Brain MRI, modality: ceT1
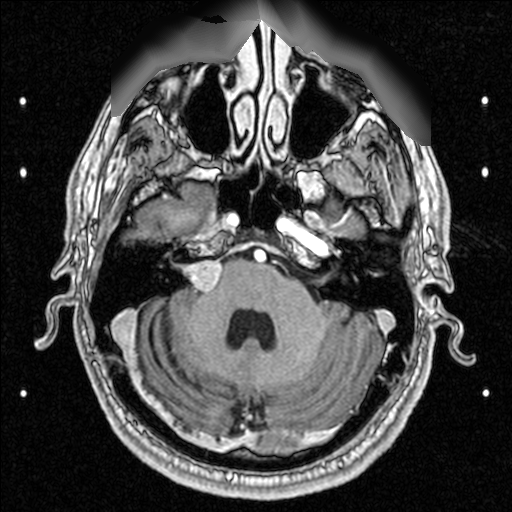